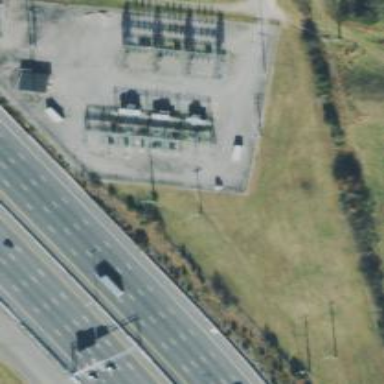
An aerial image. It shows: Outdoor distribution power substation.